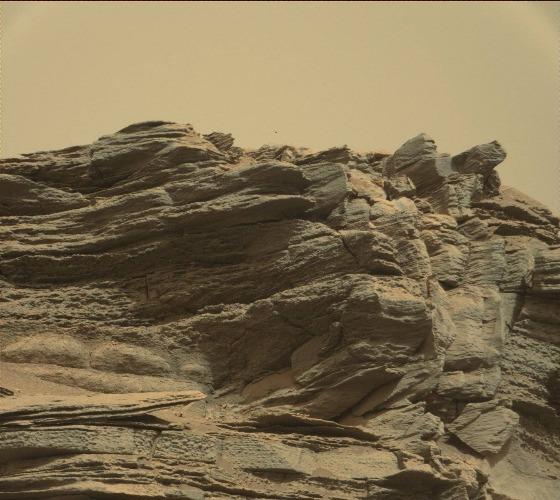
Terrain classes present: Bedrock, Sky / Distant Mountains